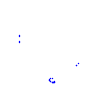
Particle: proton